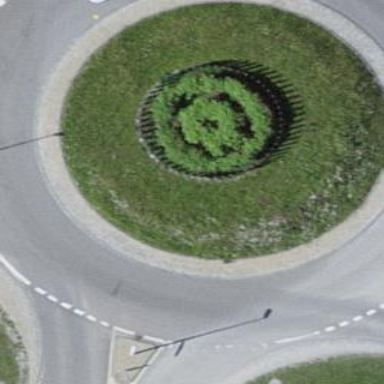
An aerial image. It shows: Primary highway with asphalt surface leading to roundabout.